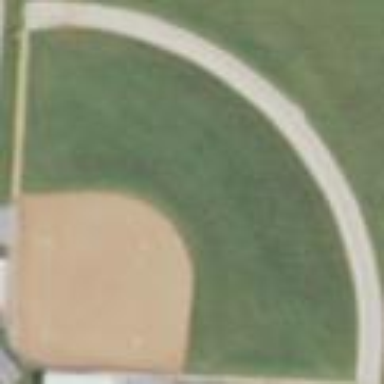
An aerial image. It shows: Baseball pitch for leisure land.